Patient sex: M
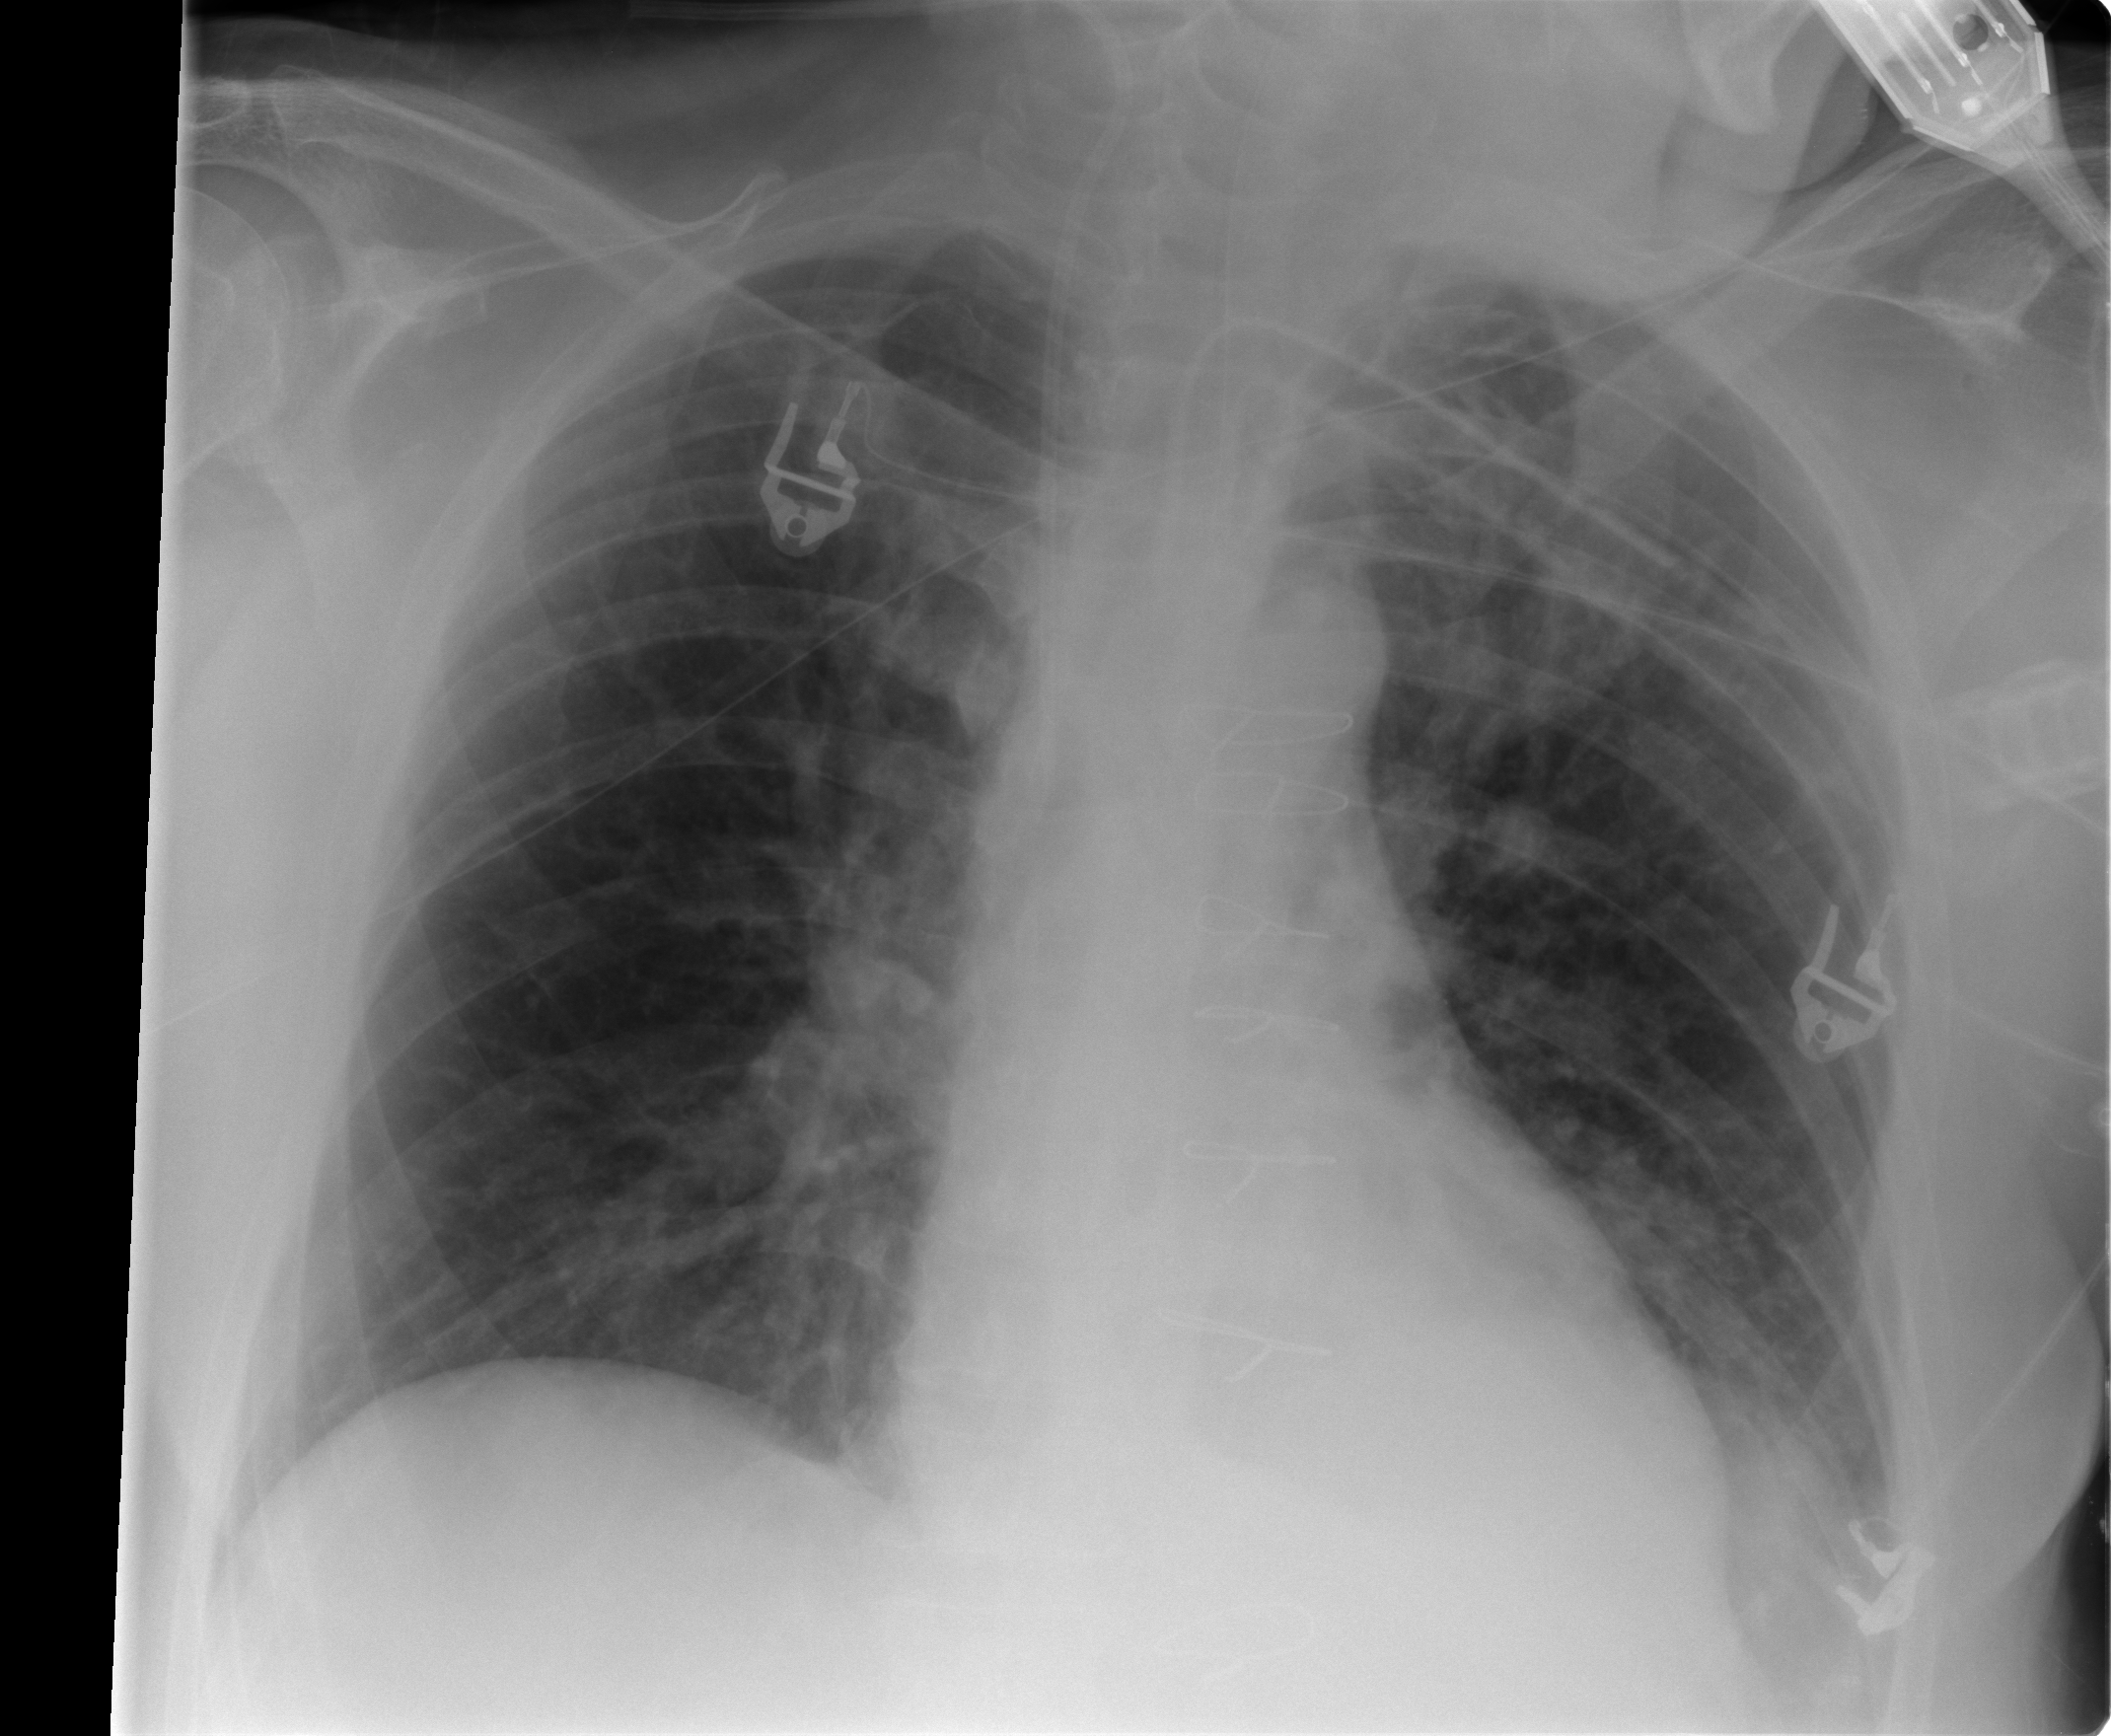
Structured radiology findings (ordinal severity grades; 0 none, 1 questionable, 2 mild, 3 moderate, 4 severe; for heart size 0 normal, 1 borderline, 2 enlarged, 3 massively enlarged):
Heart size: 0
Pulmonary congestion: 2
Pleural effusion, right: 0
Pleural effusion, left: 0
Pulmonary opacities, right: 0
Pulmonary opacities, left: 0
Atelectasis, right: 0
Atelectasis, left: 1